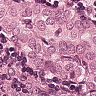
Metastatic tissue present: yes